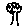
Label: tree